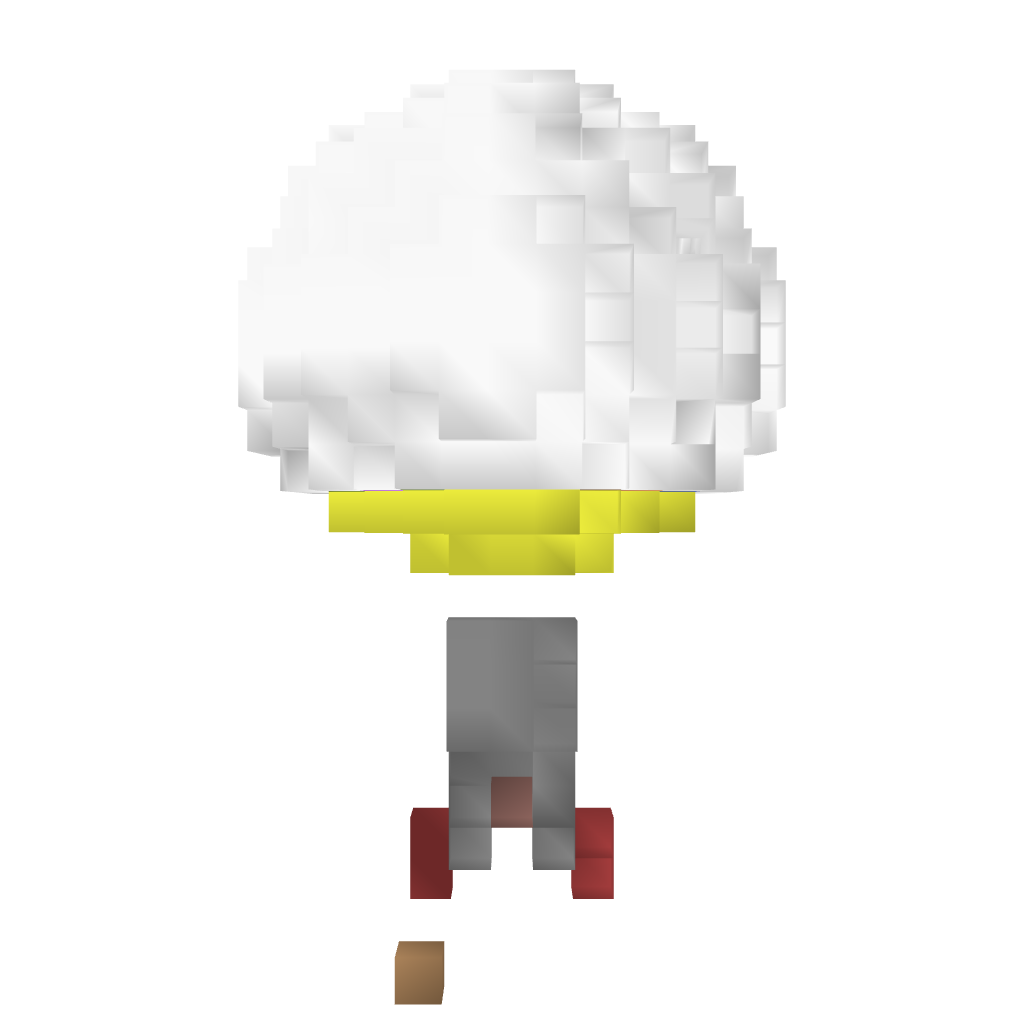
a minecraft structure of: Gumball Machine bad low quality